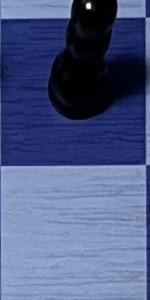
Label: Empty